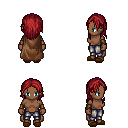
a pixel art fantasy rpg character, female body template, human, dark skin, brown cape, metal pants, brunette long hairstyle, leather bracers, brown slippers, four views (front, back, left, right), 2x2 character sprite sheet, small pixel art, hard edges, no anti-aliasing